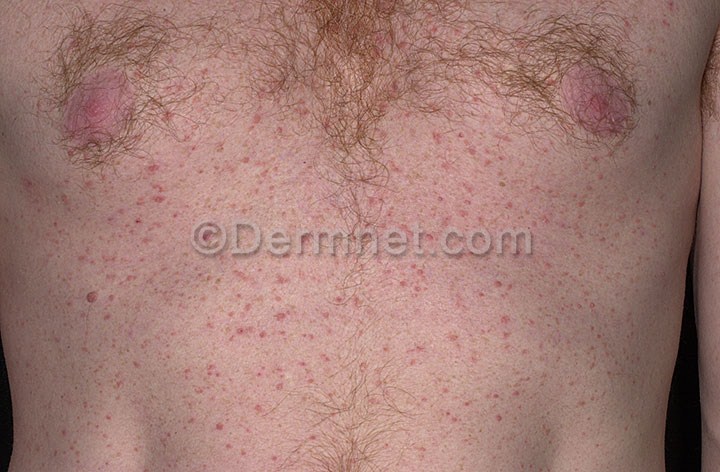
Disease: Bullous Disease Photos